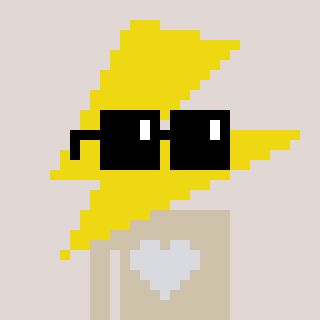
a pixel art character with square black sunglasses, a lightning bolt-shaped head and a bege-colored body on a warm background